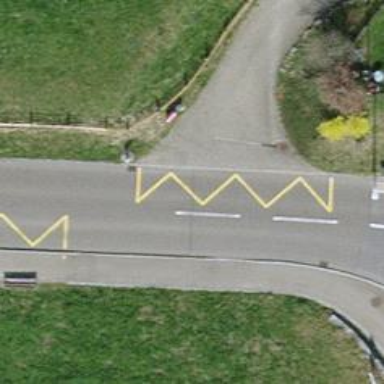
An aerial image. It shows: Public transport stop position.